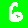
Digit: 6